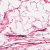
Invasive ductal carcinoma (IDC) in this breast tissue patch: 0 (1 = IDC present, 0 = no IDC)